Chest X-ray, AP view. Patient: 26 years old, sex F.
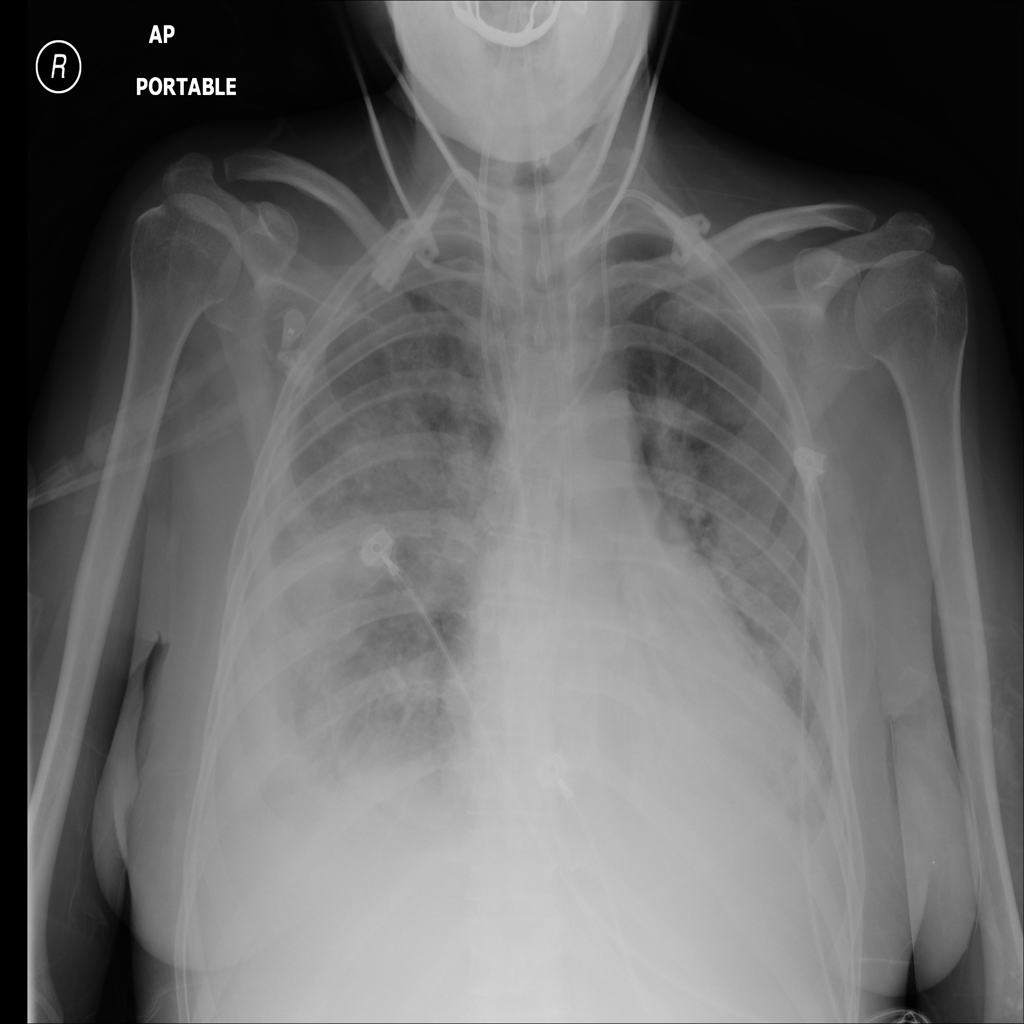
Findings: Edema, Effusion, Infiltration